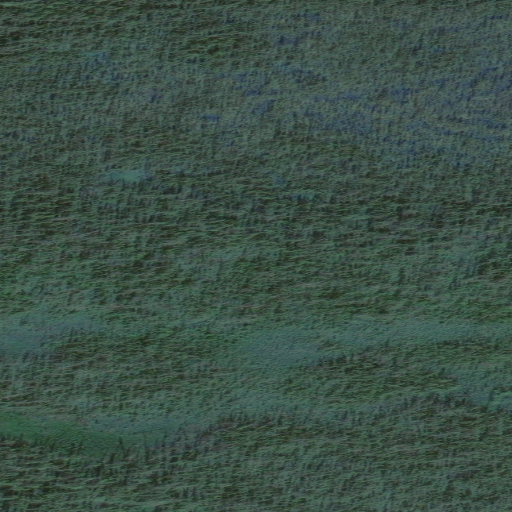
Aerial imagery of island in Alaska named Kalka Island containing only unknown